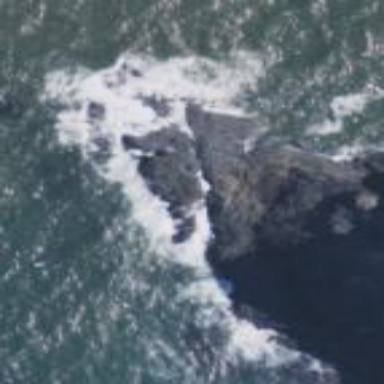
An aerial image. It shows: Natural rock reef.